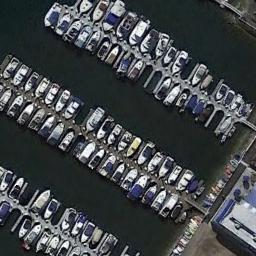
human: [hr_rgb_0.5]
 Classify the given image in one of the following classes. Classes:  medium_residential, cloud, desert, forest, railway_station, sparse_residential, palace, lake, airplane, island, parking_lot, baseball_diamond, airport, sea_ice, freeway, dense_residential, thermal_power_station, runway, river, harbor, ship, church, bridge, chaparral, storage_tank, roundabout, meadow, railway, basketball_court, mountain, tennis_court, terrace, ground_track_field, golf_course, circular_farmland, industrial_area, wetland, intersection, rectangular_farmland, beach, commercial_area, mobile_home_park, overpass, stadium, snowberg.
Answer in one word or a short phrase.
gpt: harbor